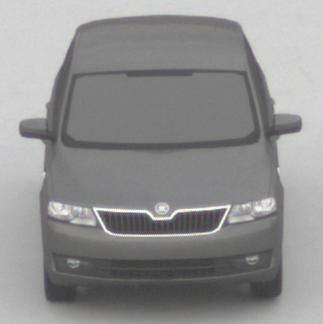
Make: Skoda
Model: Rapid Spaceback 1.2 TSI
Detailed model: Rapid Spaceback
Model produced from: 2013/10
Model produced until: 2015/04
Doors: 5
Color: gray
Road condition: dry road
Daytime: morning or afternoon
Contrast: low contrast